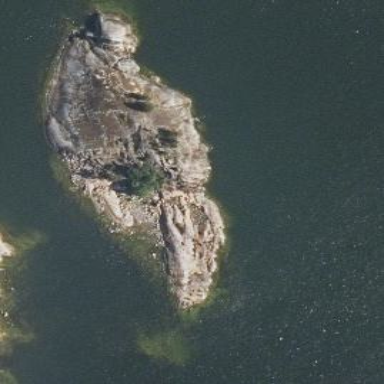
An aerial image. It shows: Islet with coastline made of bare rock.